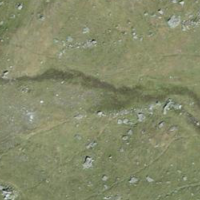
EUNIS habitat code: 26
Species observed at this site:
Anthus spinoletta